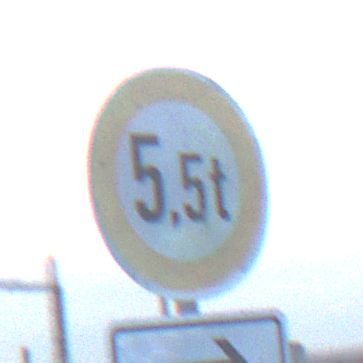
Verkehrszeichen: TatsaechlicheMasse
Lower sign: RichtungsangabeDurchPfeile5
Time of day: SunriseSunset
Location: Outdoor (Nature)
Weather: PartlyCloudy
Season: NotSpecified
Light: Natural